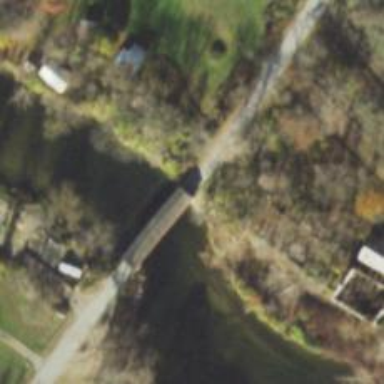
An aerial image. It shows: Covered bridge on unclassified road.